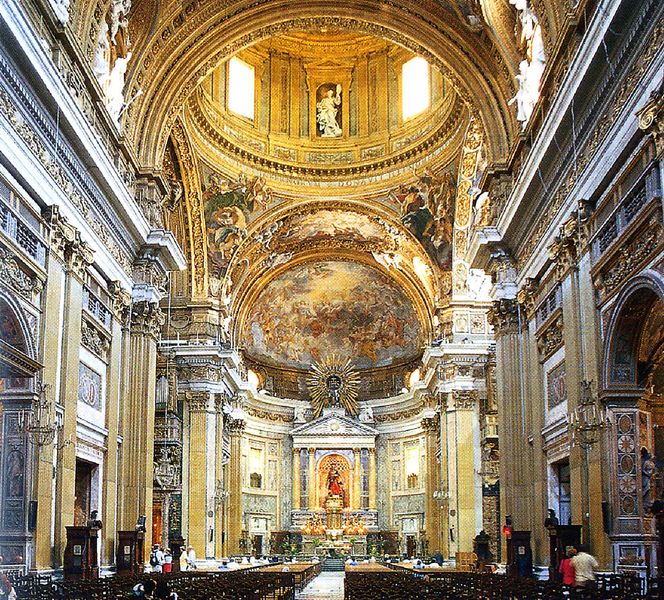
Titel: Langhaus von Il Gesù in Rom
Künstler: Giacomo Barozzi da Vignola
Standort: Rom, Il Gesù (EU - I - Latium)
Schlagwörter: menschen, säulen, tisch, kirche, gold, engel, kuppel, blanc, altar, bänke, statuen, jesus, église, gens, statue, baroque, doré, fresque, photo, autel, chaises, catholique, beichtstuehle